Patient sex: M
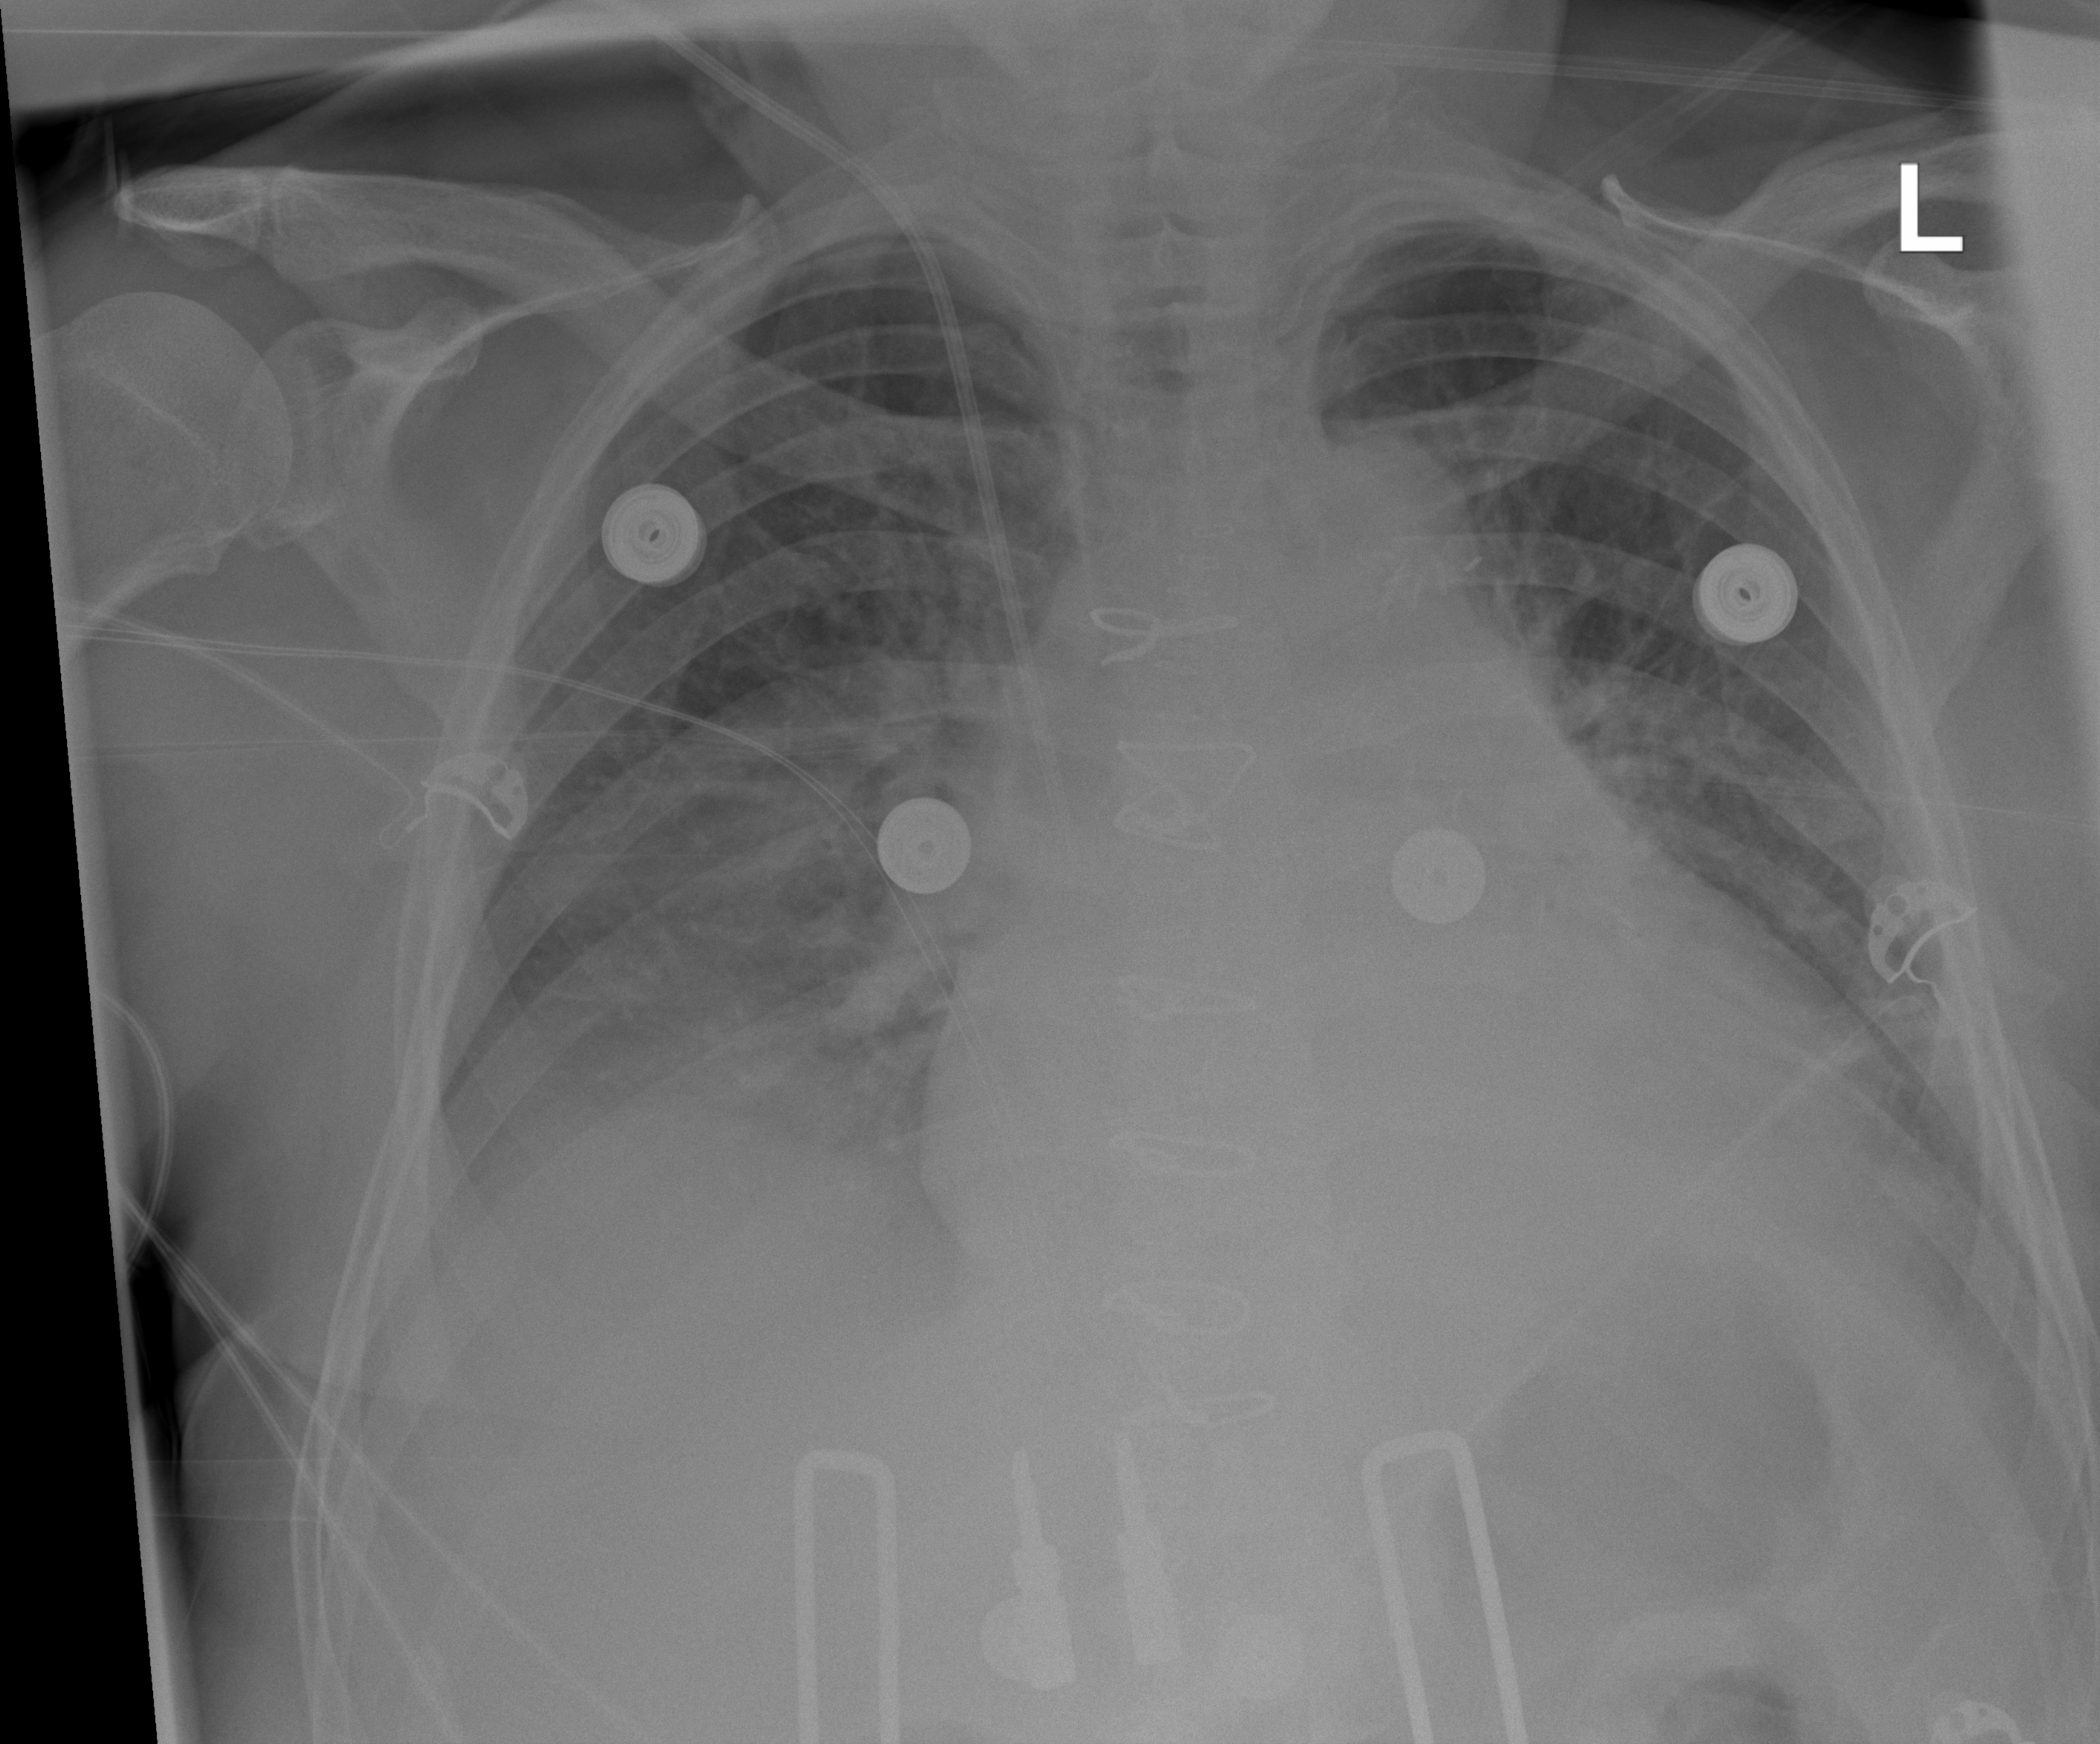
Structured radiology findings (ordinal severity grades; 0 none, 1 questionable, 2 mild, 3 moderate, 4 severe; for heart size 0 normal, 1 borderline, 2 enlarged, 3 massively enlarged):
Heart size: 2
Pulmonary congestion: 2
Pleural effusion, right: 3
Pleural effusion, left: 2
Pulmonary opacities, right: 2
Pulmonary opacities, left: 2
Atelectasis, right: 2
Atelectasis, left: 2